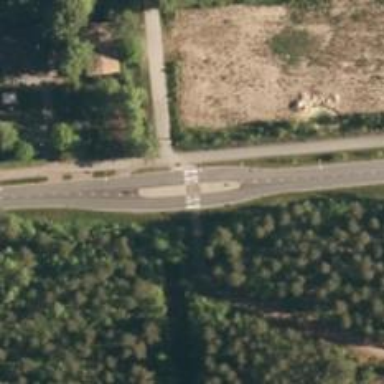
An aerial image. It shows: Island crossing on the road.